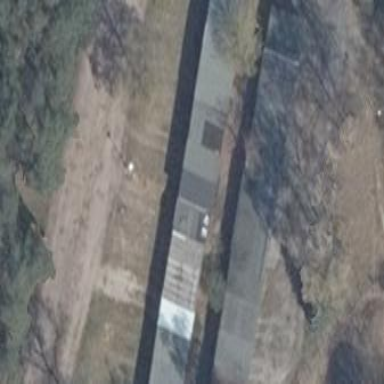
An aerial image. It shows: Group of garages.